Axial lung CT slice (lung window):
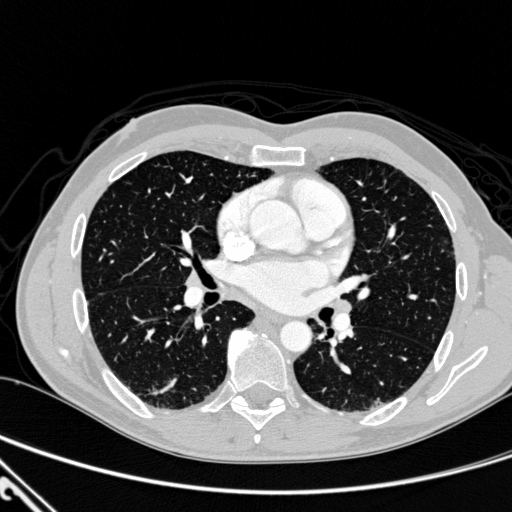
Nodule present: no